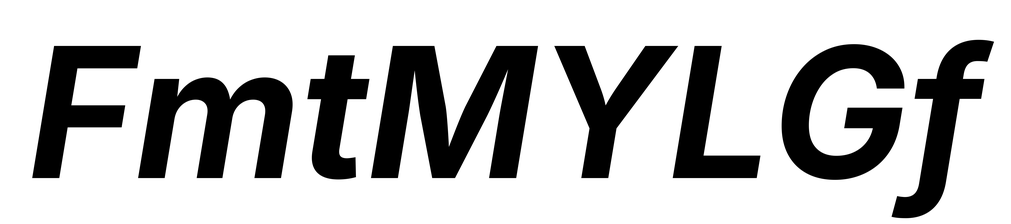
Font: Inter-Italic_Bold_Italic